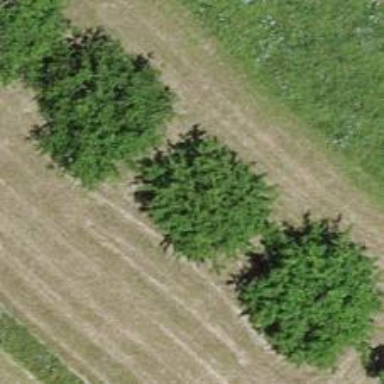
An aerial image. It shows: Beautiful tree in nature.